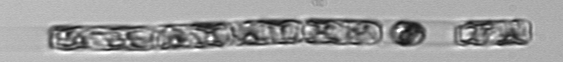
Label: Guinardia_delicatula_TAG_internal_parasite